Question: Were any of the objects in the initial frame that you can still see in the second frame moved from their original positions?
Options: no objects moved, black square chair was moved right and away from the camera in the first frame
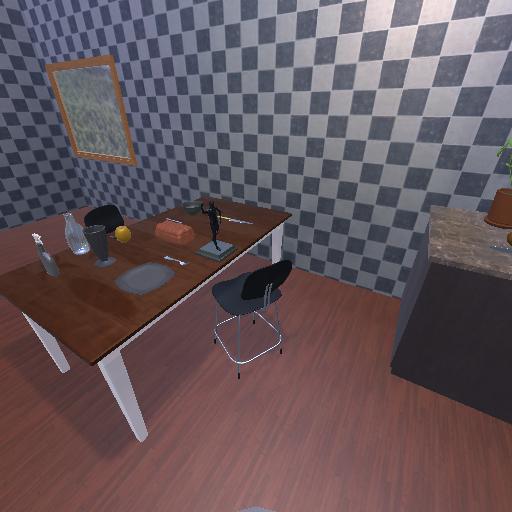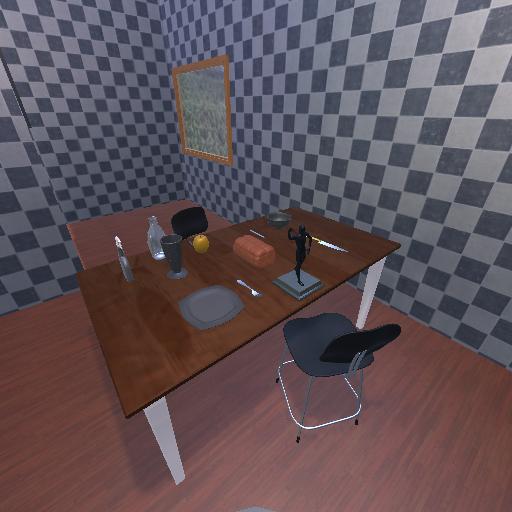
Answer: no objects moved